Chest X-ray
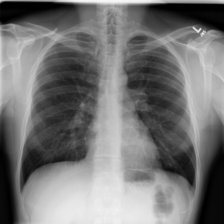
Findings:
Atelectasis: negative
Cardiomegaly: negative
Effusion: negative
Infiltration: negative
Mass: negative
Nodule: negative
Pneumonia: negative
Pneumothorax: negative
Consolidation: negative
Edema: negative
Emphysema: negative
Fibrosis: negative
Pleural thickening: negative
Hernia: negative